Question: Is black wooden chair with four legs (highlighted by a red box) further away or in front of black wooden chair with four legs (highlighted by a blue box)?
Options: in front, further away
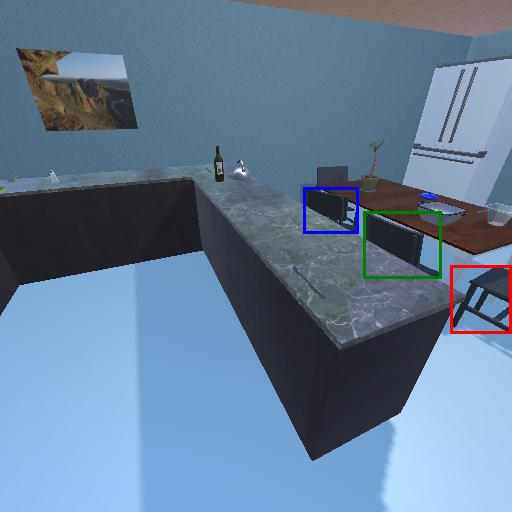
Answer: in front